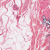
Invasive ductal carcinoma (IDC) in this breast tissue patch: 0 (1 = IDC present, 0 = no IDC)